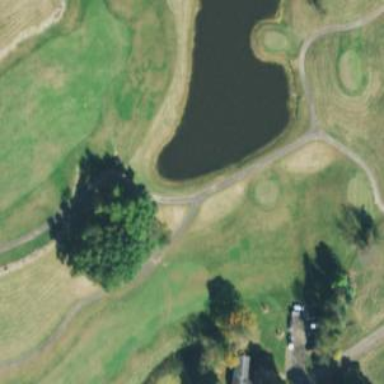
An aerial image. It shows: Path for both roads and golfers.